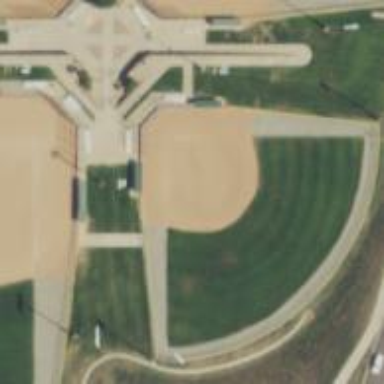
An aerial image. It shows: Baseball pitch for leisure and sports activities.